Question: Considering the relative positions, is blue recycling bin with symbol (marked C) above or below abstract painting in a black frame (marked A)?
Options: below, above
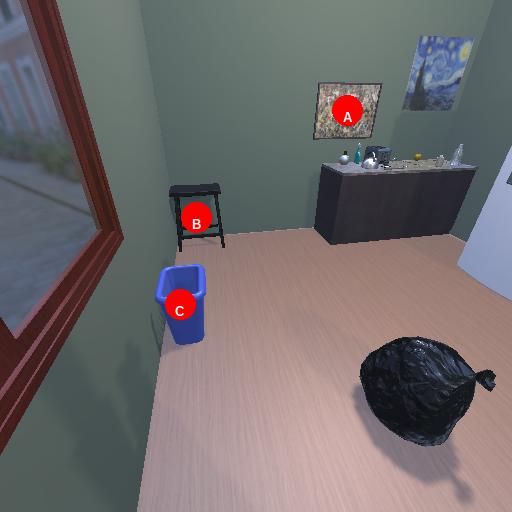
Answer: below